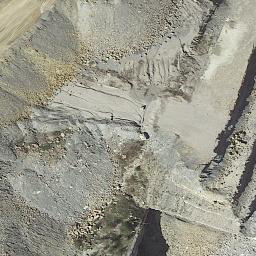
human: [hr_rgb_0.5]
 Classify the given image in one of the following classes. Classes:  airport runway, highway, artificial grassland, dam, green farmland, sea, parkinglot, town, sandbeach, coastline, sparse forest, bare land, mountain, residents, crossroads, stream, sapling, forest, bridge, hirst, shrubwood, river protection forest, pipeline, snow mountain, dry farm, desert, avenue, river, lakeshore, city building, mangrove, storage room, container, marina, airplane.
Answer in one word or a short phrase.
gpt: bare land